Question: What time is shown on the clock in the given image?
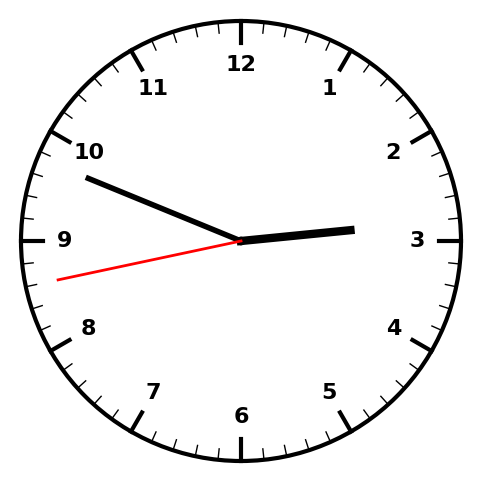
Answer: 02:48:43